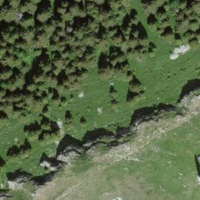
EUNIS habitat code: 44
Species observed at this site:
Dryas octopetala